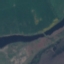
Label: River